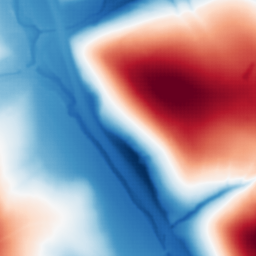
Category: multiscale
Decomposition family: dog
Decomposition parameters: sigma_low: 1
sigma_high: 100
Upsampling method: sinc_hamming
Upsampling parameters: scale: 2
kernel_size: 4
Upsampling scale: 2